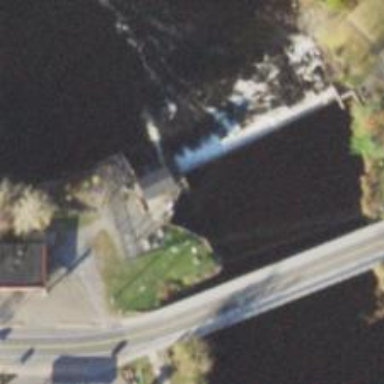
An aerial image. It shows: Dam along waterway.